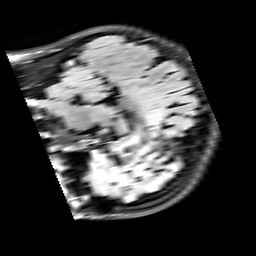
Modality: FLAIR
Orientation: sagittal
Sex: female
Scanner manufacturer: siemens
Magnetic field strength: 3 T
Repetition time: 10 s
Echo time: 0.09 s